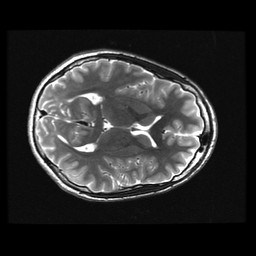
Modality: T2w
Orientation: axial
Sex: male
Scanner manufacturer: ge
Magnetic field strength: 3 T
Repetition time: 5 s
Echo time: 0.101 s